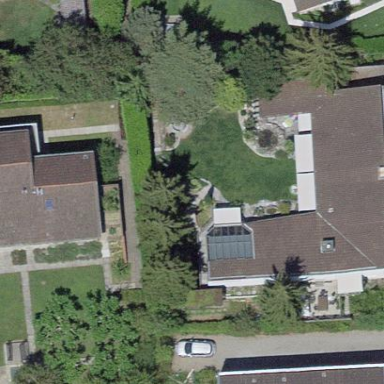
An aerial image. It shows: Residential building.